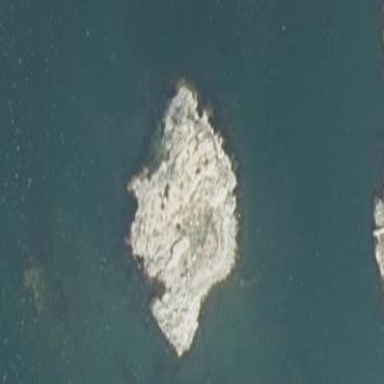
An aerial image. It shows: Islet located along the natural coastline.